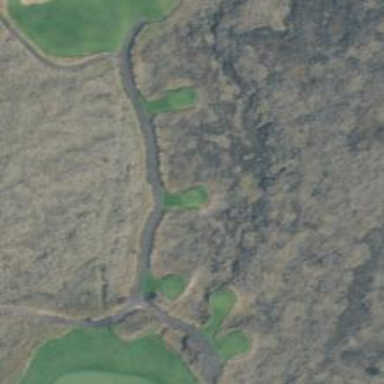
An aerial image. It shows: Path used for both walking and golf.